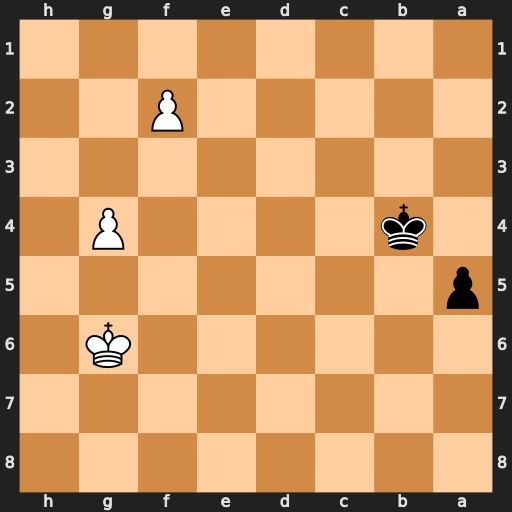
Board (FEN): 8/8/6K1/p7/1k4P1/8/5P2/8
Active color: b
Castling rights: -
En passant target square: -
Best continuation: a4 Kf7 a3 g5 a2 g6 a1=Q